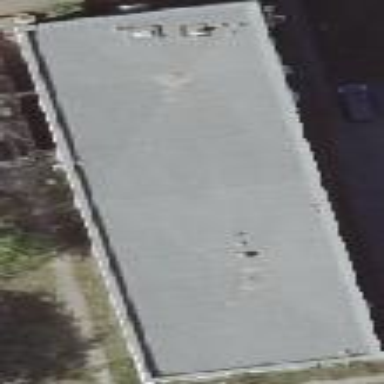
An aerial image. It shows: Office building with flat roof.